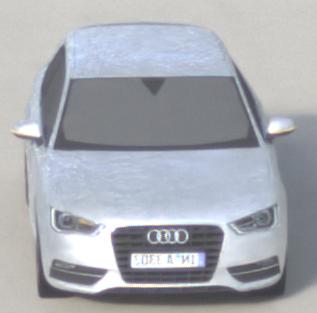
Make: Audi
Model: A3 1.2 TFSI
Detailed model: A3 (8V)
Model produced from: 2013/02
Model produced until: 2014/05
Doors: 3
Color: white
Road condition: dry road
Daytime: morning or afternoon
Contrast: low contrast